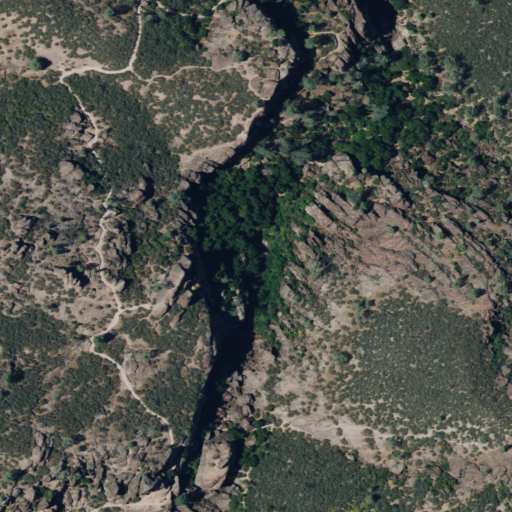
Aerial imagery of mountain in California named Monolith containing shrub, evergreen forest, and mixed forest